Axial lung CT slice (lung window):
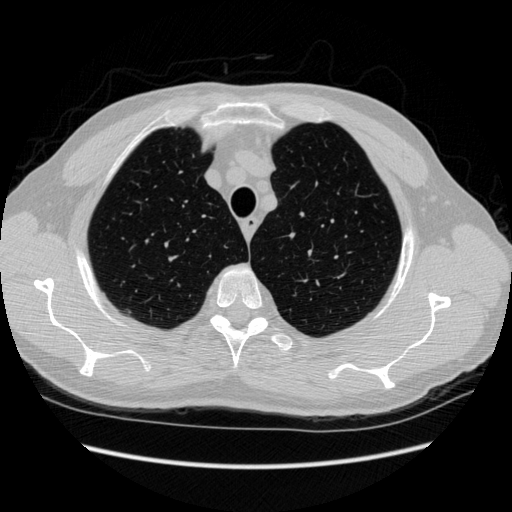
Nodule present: no